Brain MRI study timepoint: preop
T1CE (contrast-enhanced T1) slice:
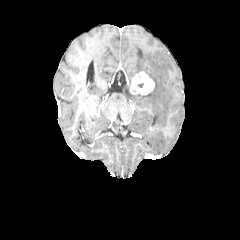
T2-FLAIR slice:
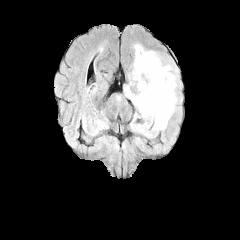